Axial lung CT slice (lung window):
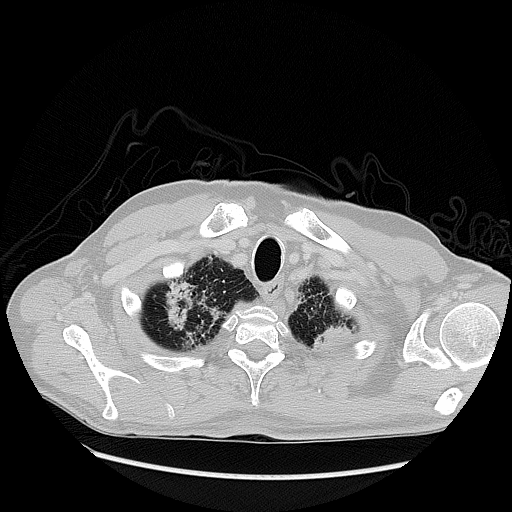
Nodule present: no